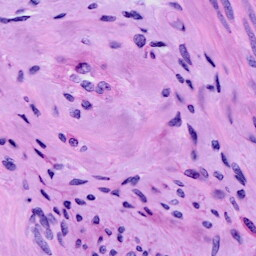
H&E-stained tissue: Cervix